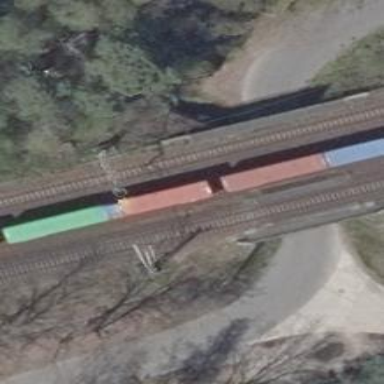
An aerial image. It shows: Railway bridge with electrified contact lines.